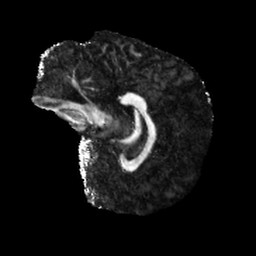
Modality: FA
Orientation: sagittal
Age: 25
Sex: female
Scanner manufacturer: siemens
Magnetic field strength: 6.98 T
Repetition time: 7.776 s
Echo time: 0.076 s